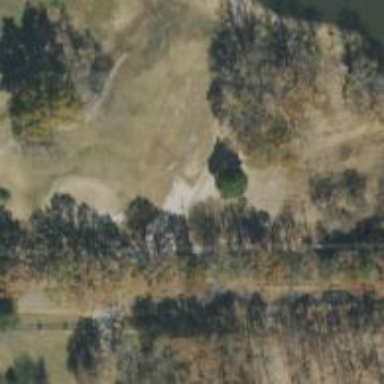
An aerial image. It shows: Golf cartpath that is also road path.